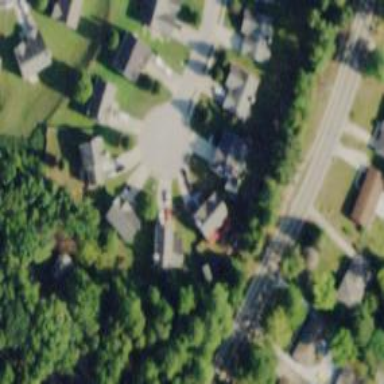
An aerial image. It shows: Turning circle on the road.